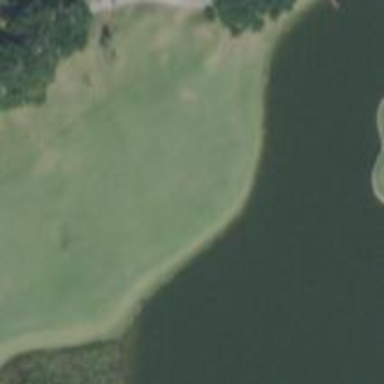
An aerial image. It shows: Golf hole.